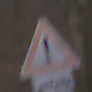
Verkehrszeichen: Gefahrenstelle
Zusatzzeichen unten: Entfernungsangaben2
Umgebung: Outdoor, Nature
Tageszeit: MorningAfternoon
Wetter: Overcast
Licht: Natural
Jahreszeit: Autumn
Kontrast: LowContrast